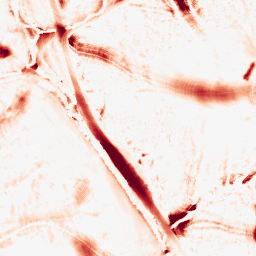
Category: morphological
Decomposition family: tophat
Decomposition parameters: size: 20
mode: white
Upsampling method: quartic
Upsampling parameters: scale: 2
Upsampling scale: 2